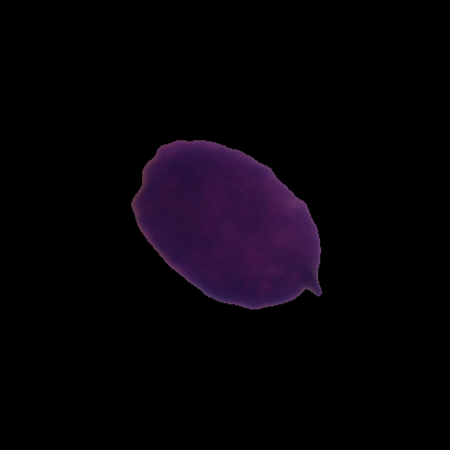
Label: healthy